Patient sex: M
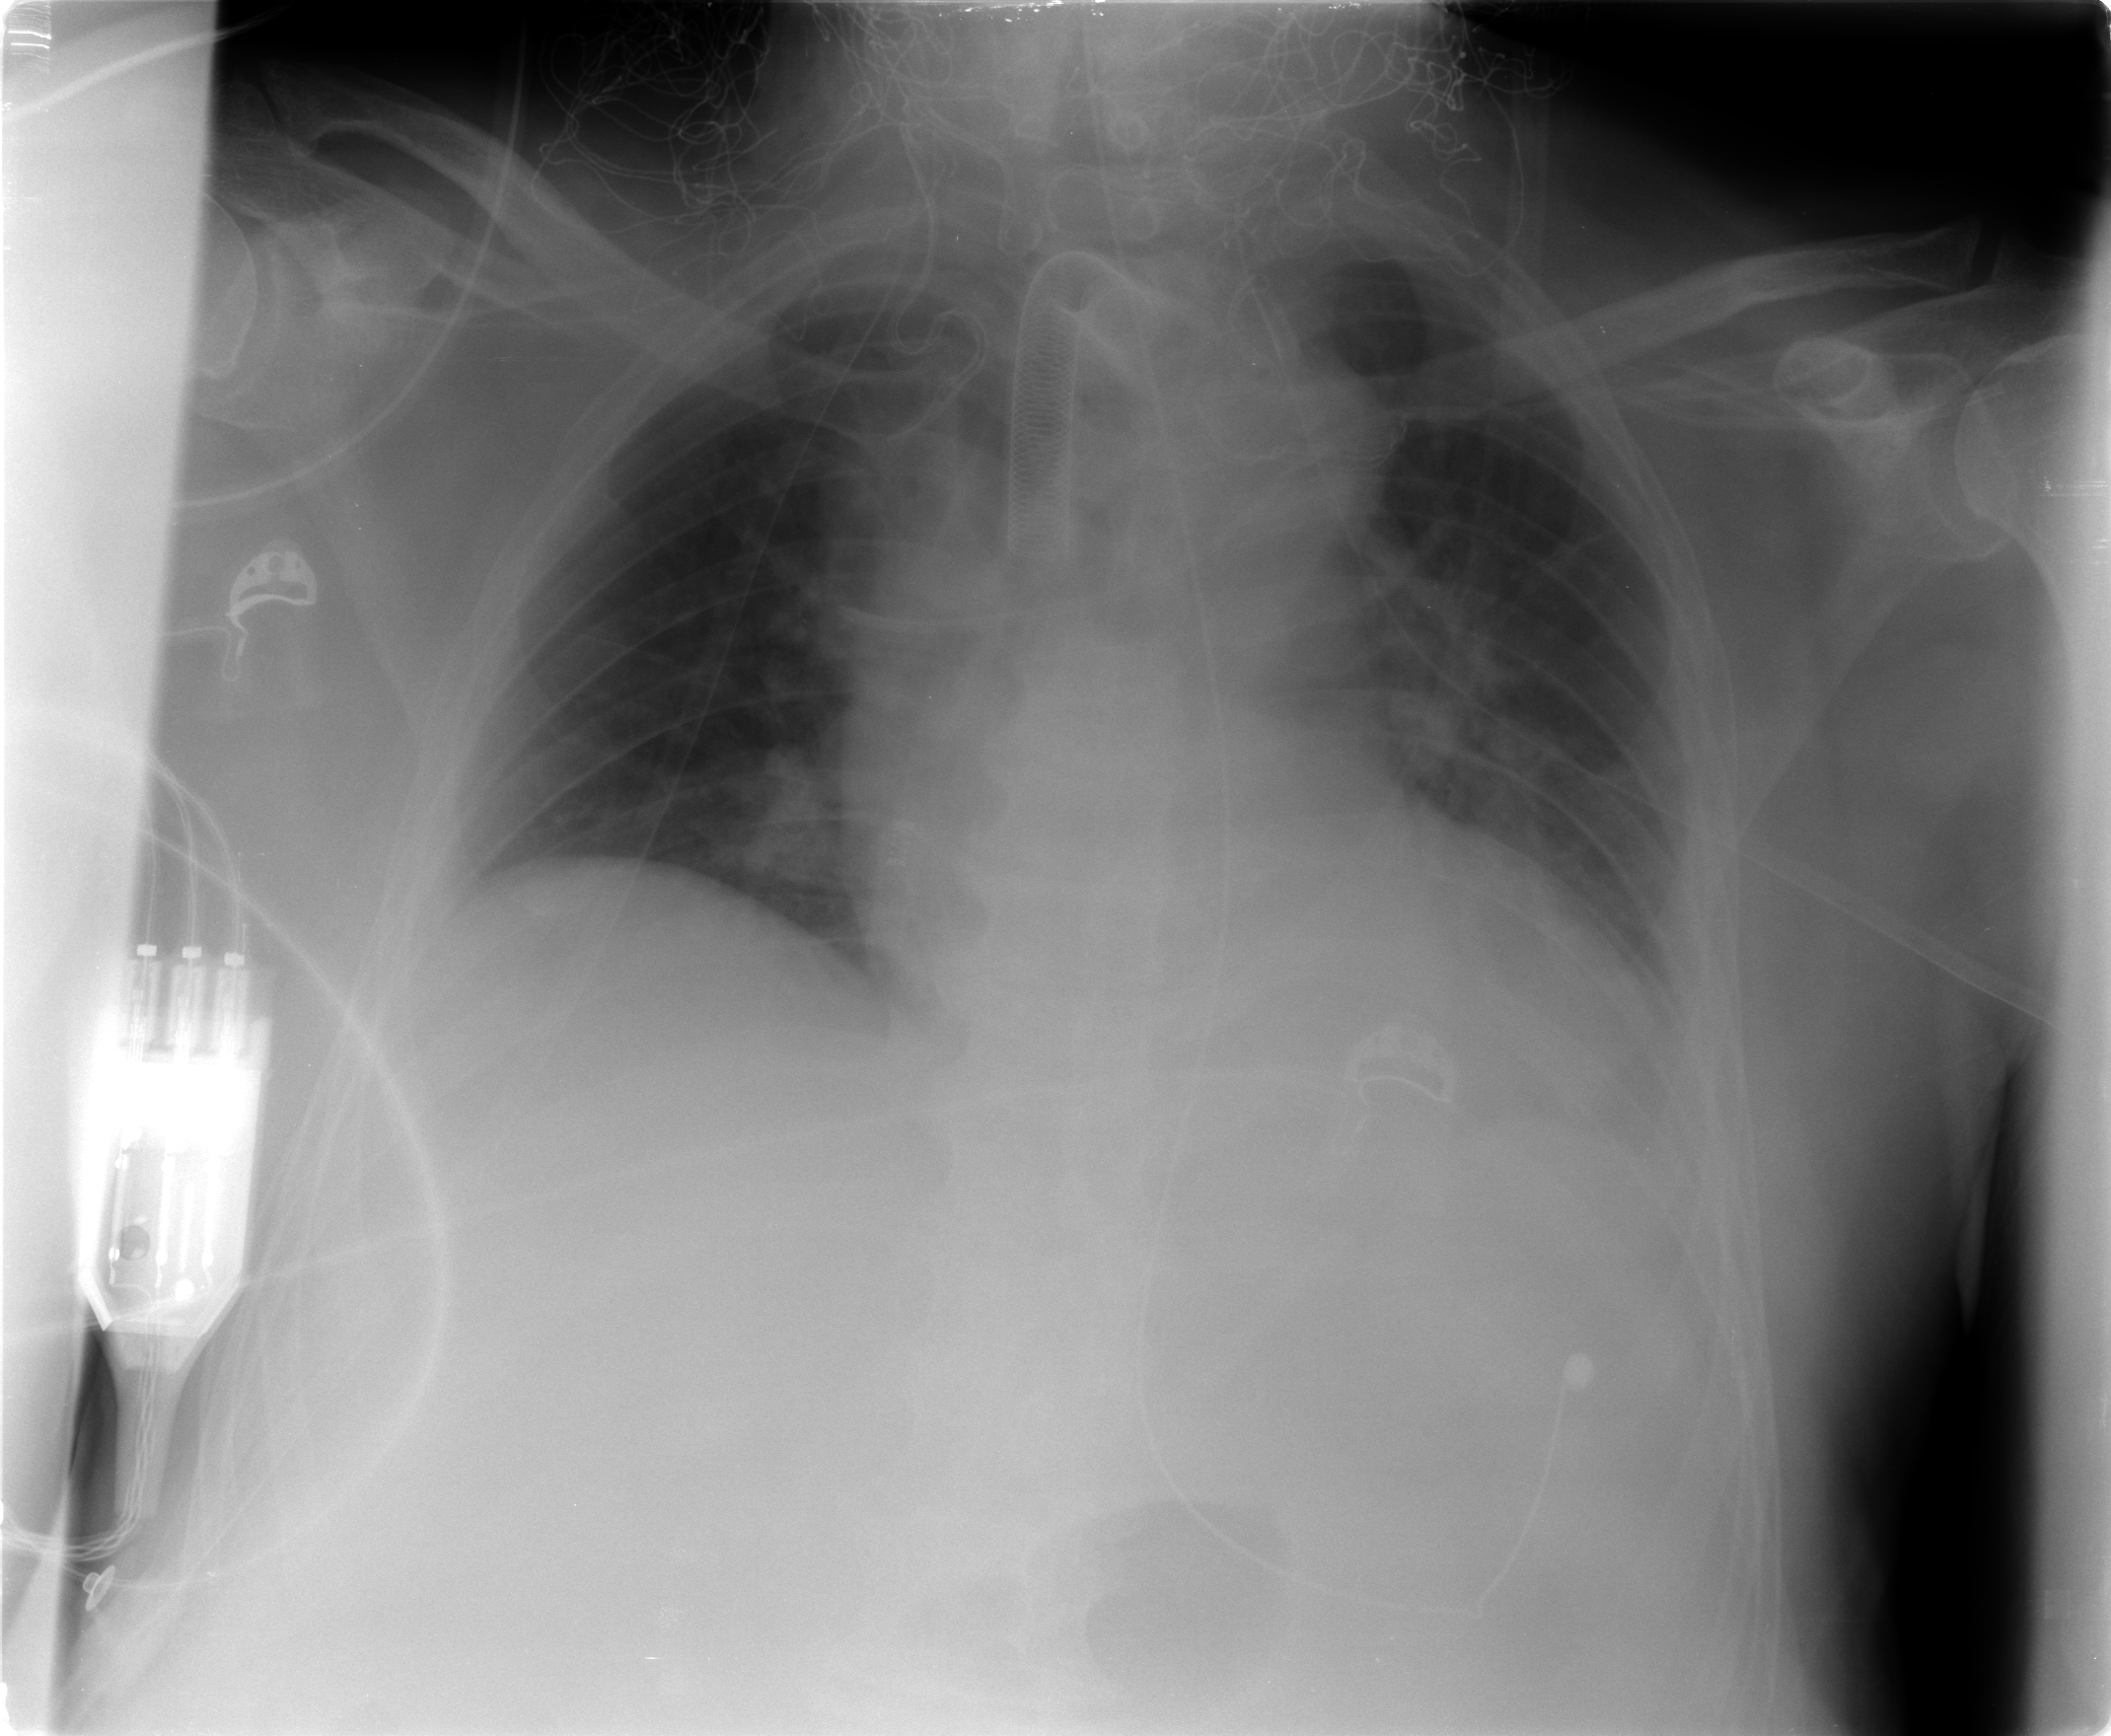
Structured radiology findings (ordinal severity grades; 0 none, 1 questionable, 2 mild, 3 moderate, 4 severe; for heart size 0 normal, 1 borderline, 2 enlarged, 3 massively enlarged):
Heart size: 2
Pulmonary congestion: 0
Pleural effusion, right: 0
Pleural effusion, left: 0
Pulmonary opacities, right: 1
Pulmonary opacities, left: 1
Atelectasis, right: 1
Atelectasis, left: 1